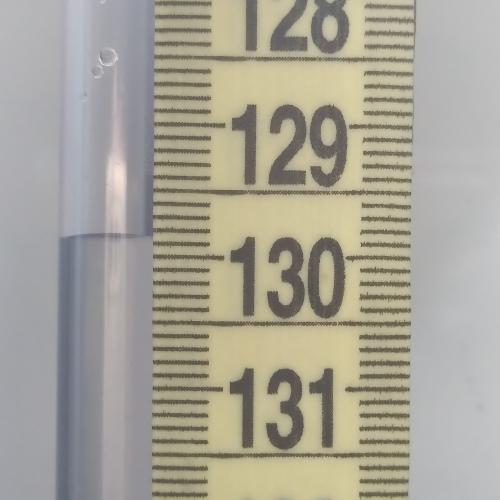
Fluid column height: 129.8 cm